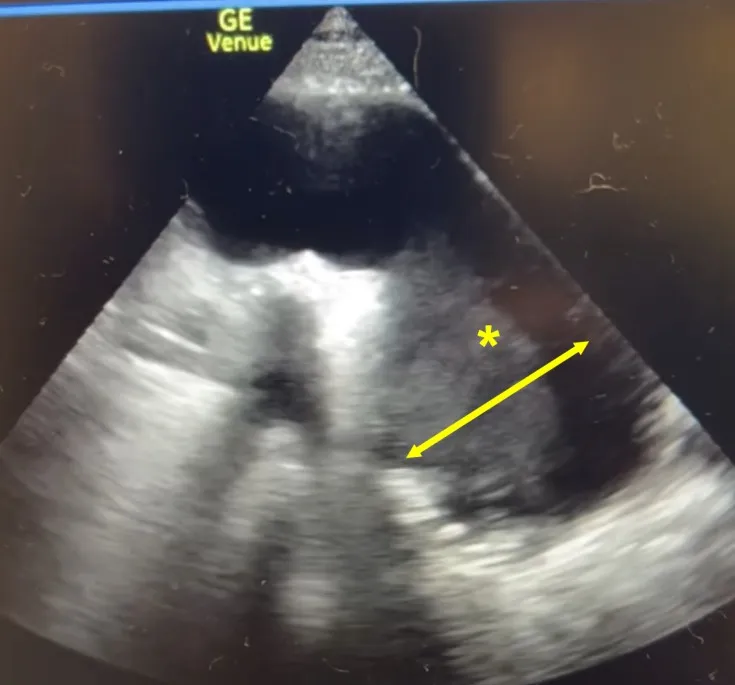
Suprasternal aortic notch POCUS showing a hyperechoic lesion (*) in a dilated descending aorta.
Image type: radiology (ultrasound)